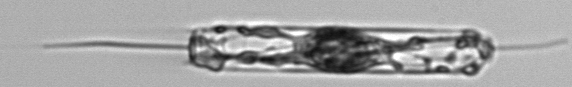
Label: Ditylum_brightwellii